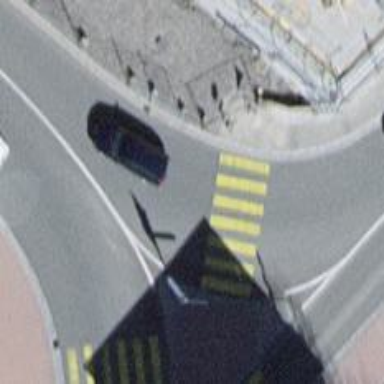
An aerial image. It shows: Uncontrolled crossing on the road.